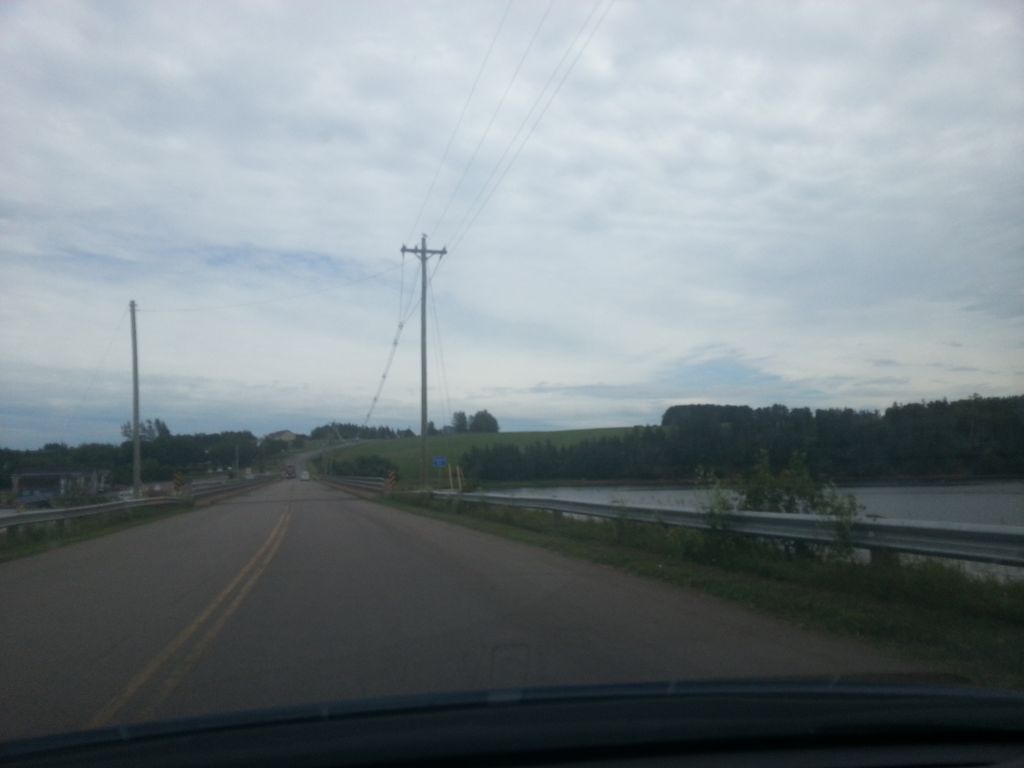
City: charlottetown